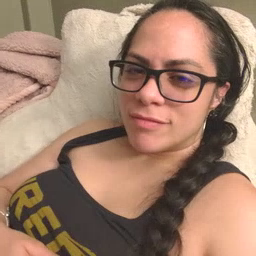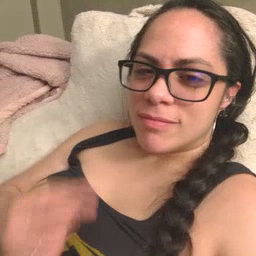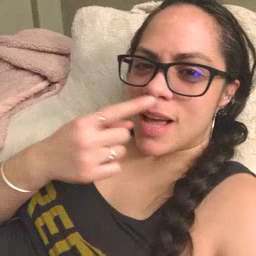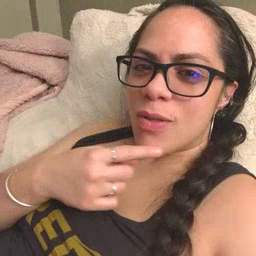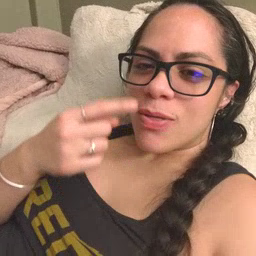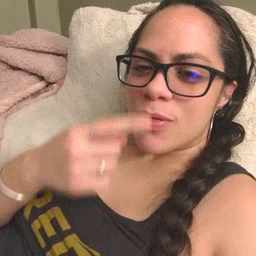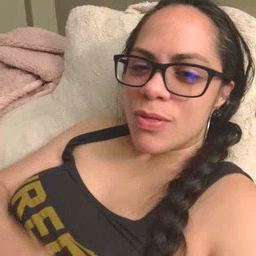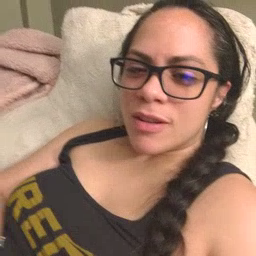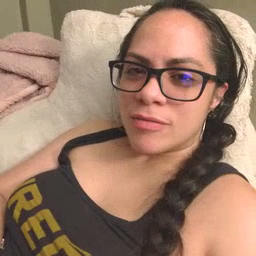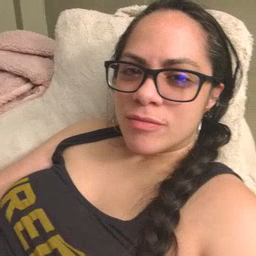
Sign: mouth